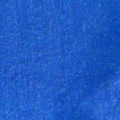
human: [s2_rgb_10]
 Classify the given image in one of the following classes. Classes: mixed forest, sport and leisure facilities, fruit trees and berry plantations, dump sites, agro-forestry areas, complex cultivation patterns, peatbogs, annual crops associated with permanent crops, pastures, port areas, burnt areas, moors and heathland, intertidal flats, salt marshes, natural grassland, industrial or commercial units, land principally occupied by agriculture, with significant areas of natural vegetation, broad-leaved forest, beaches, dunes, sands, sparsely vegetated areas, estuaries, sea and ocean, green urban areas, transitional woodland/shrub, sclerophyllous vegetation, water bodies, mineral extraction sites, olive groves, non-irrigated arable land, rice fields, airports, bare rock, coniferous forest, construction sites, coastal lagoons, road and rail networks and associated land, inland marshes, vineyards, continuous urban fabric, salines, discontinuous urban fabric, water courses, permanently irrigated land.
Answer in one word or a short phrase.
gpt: sea and ocean